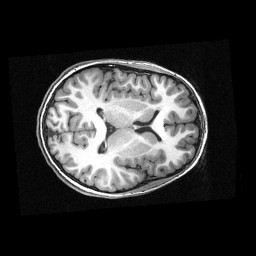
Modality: T1w
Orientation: axial
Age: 10
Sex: female
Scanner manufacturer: siemens
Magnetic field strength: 3 T
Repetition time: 2.3 s
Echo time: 0.00336 s